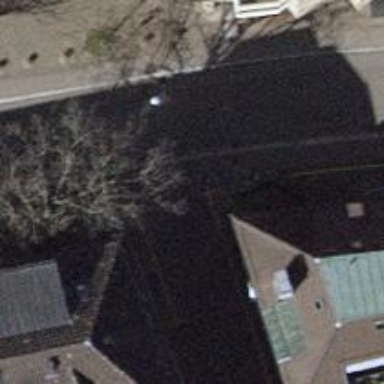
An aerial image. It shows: Unmarked crossing with traffic calming table.